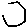
Label: hexagon